Question: So I am writing a Windows chat and for testing purposes my client program sends a "hello" message to the server every 300 ms.
First couple messages come good but then like for no reason they start to become junk-
Obviously I want to fix it and I seek for your help :) Here is my code:
'''
bool Target::Send(char *message)
{
int length = strlen(message);
int result = send(this->ccSock, (char*)&length, sizeof(int), 0);
if (result <= 0)
return false;
Sleep(10);
result = send(this->ccSock, message, length, 0);
return ((result > 0) ? true : false);
}
'''
'''
Message Server::Receive(SOCKET socket)
{
int length = 0;
int result = recv(socket, (char*)&length, sizeof(int), 0);
Sleep(10);
char *rcvData = new char[length];
result = recv(socket, rcvData, length, 0);
return { rcvData, result };
}
'''
'''
struct Message {
char *msg;
int size;
};
'''
'''
while (true)
{
if (!target->Send("hello"))
{
cout << "Connection broken
";
target->Clean();
break;
}
Sleep(300);
}
'''
'''
while (target.sock)
{
Message message = server->Receive(target.sock);
if (message.size > 0)
cout << message.msg << " (" << message.size << ")
";
else
{
cout << "Target disconnected
";
server->Clean();
break;
}
Sleep(1);
}
'''
I would really appreciate your help as well as explanation why this is happening!
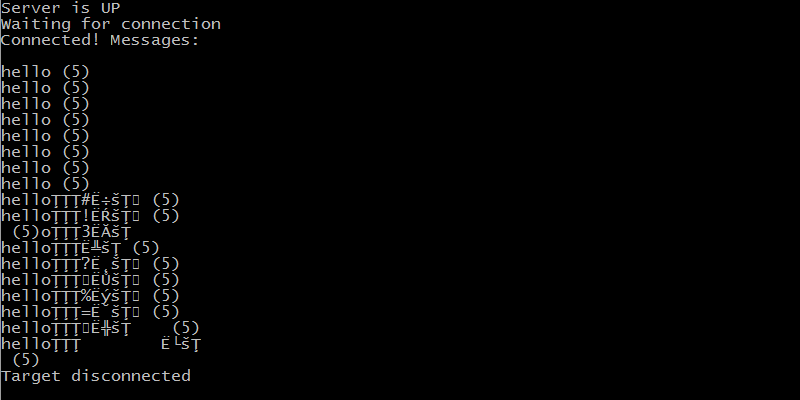
Answer: Your buffer is not null terminated. So when you are trying to print it using 'std::cout' buffer overrun occurs. Correct version of receive code should be:
'''
char *rcvData = new char[length+1];
result = recv(socket, rcvData, length, 0);
rcvData[length] = '';
'''
Also you never free allocated memory buffer, so your code leaks it on each 'Receive' call.